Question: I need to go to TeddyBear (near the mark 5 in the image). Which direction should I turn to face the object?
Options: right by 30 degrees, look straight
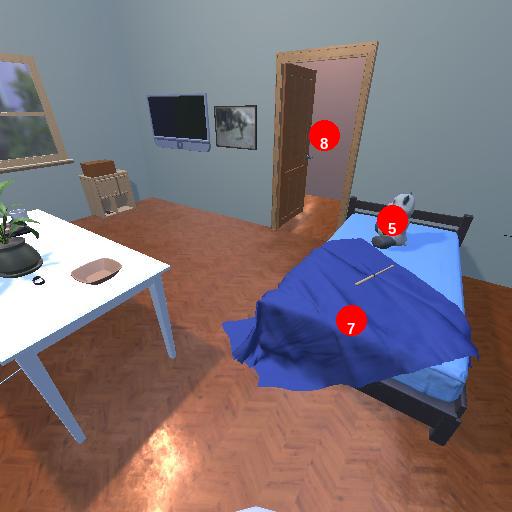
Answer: right by 30 degrees